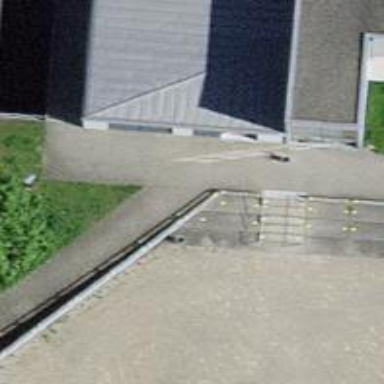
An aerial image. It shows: Concrete footway.